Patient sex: M
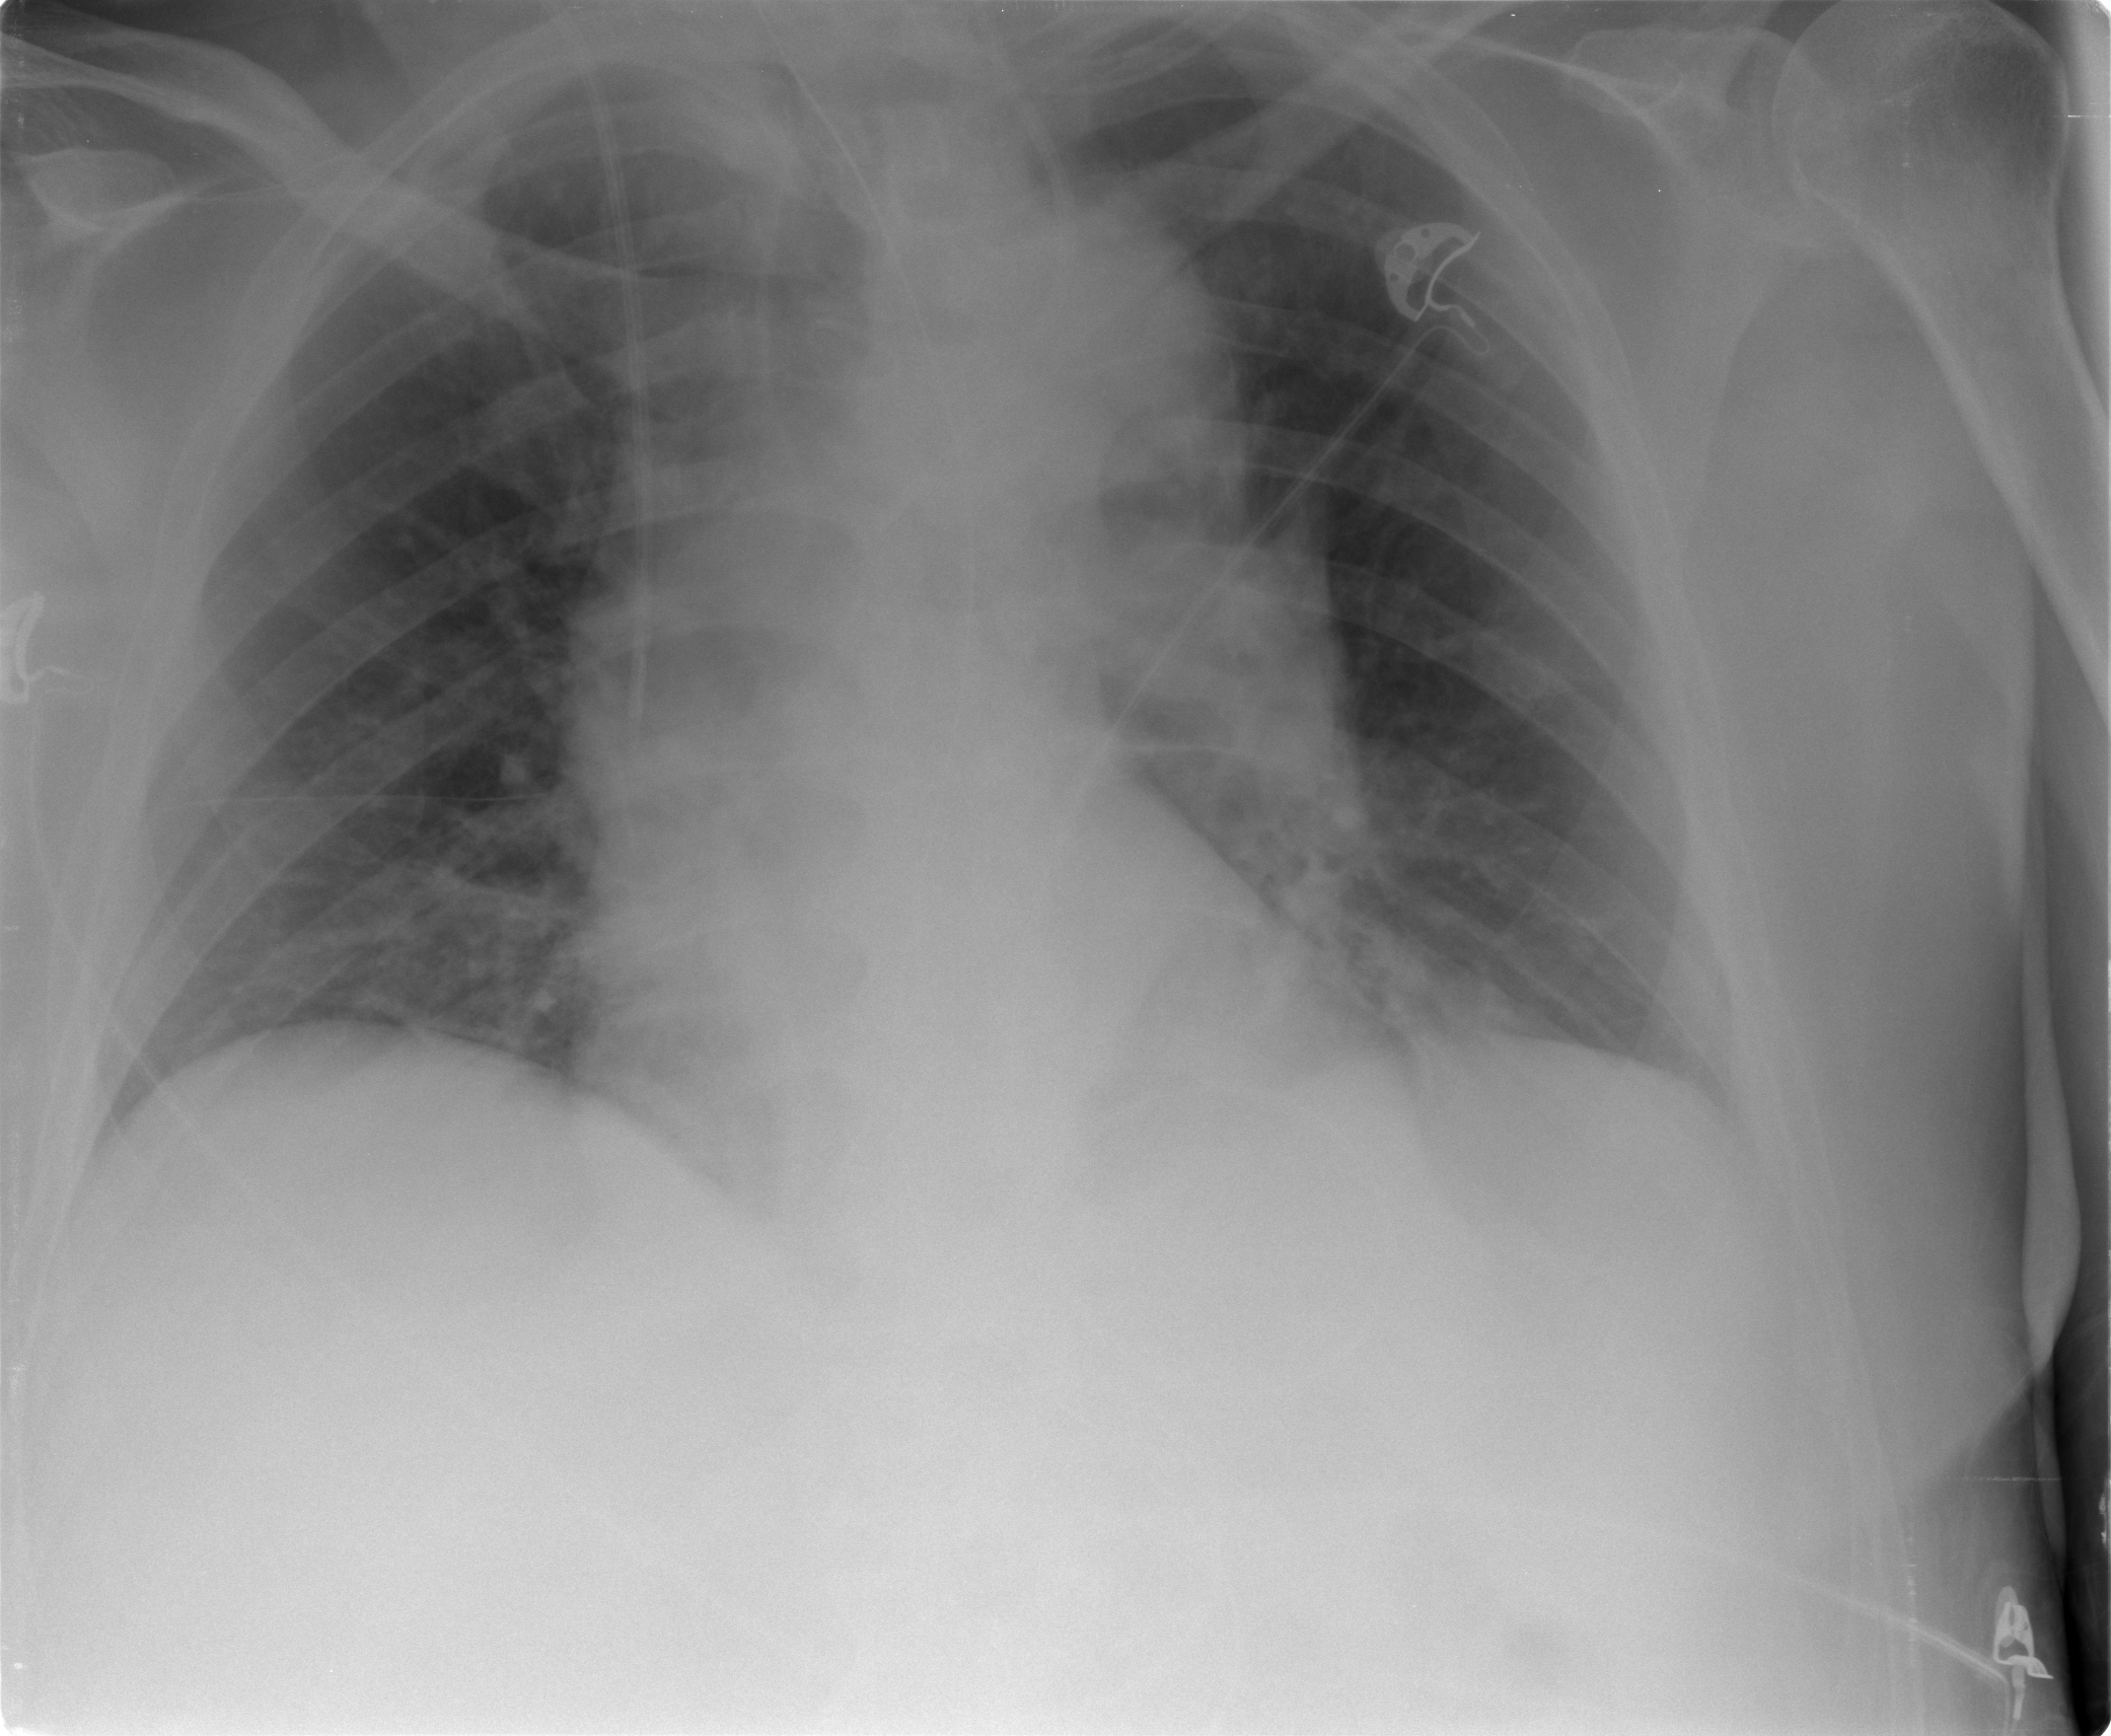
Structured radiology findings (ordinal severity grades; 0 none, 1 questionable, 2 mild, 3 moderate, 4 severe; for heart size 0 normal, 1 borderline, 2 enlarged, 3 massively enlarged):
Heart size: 0
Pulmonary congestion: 1
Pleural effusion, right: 0
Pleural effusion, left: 0
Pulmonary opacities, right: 0
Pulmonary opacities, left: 1
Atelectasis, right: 0
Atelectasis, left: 2